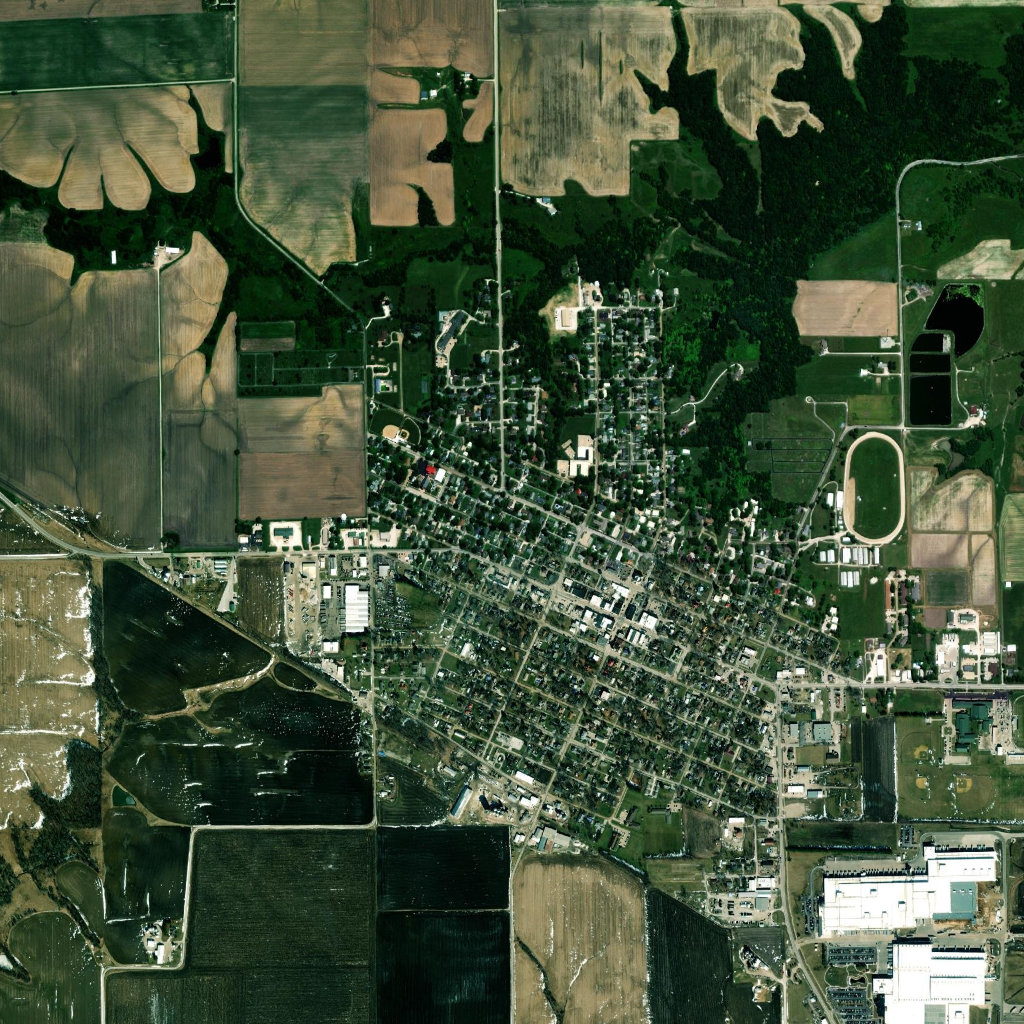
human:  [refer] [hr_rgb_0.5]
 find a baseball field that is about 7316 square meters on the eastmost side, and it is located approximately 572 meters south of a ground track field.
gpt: <box>[[92, 75, 97, 79, 0]]</box>

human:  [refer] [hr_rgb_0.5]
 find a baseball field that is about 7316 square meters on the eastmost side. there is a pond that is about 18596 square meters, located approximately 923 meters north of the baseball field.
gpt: <box>[[92, 74, 97, 80, 0]]</box>